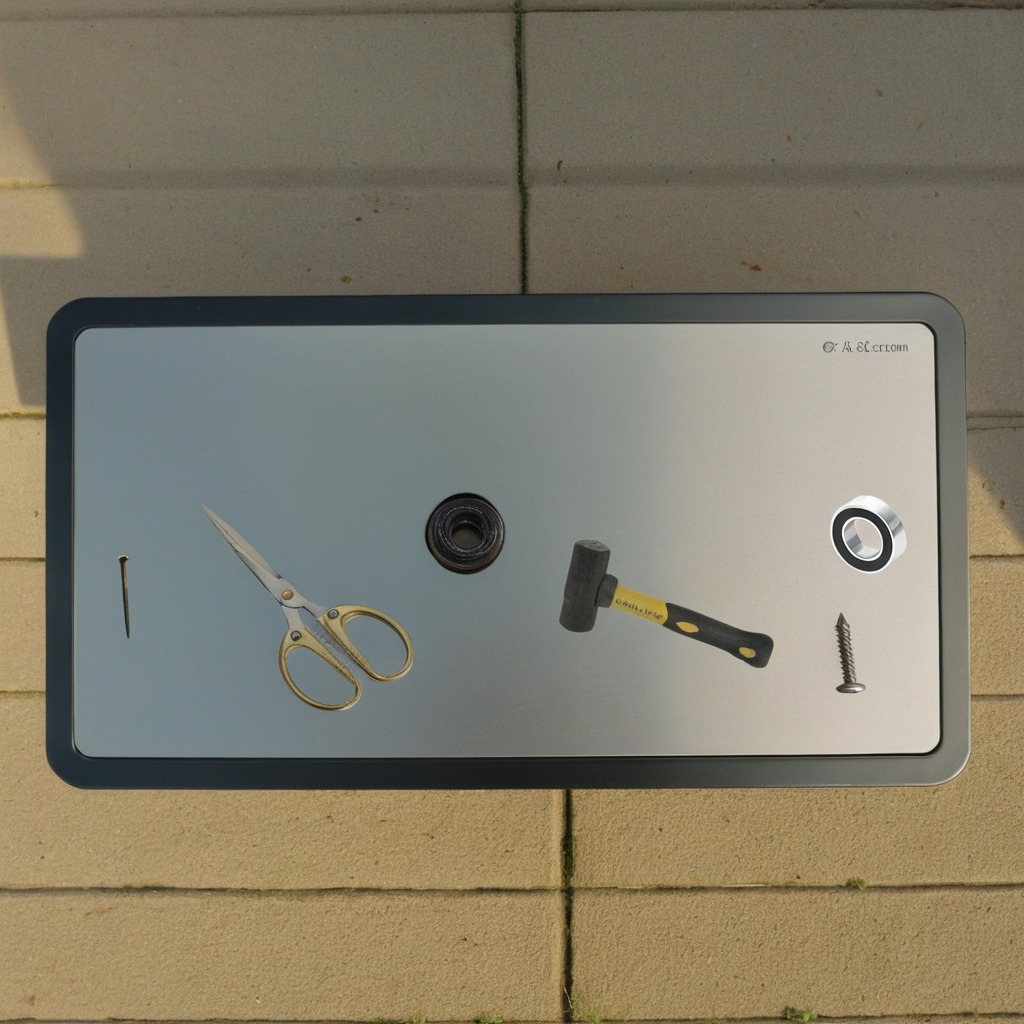
A ball bearing, a machine screw, an iron nail, a hammer, and a pair of scissors are lying on a clean utility table in a temporary outdoor tool station afternoon light present textured surface.